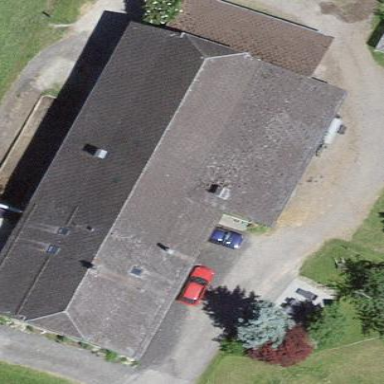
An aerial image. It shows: Farm building.